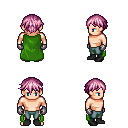
a pixel art fantasy rpg character, male body template, human, light skin, green cape, teal pants, pink short bangs hairstyle, metal gloves, black shoes, four views (front, back, left, right), 2x2 character sprite sheet, small pixel art, hard edges, no anti-aliasing